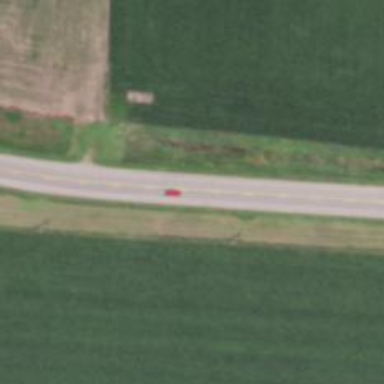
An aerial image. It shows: Primary highway.